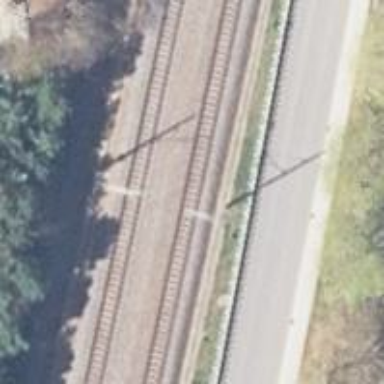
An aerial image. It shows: Milestone along the railway track with catenary mast.